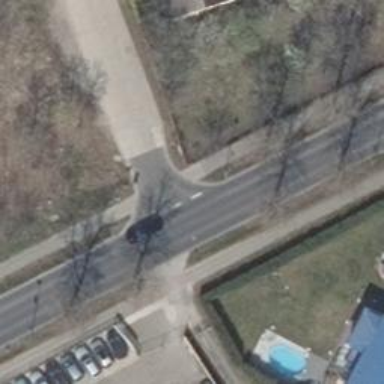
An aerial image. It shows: Road with "give way" sign.